Question: I have this gridview that shows two tables together (with merge method). I want to change the row's color of the row 0 and the row 11. I know that I can do it with the row data bound event but I don't know how to choose the rows on runtime.
My code-behind.
'''
public void mergetbl(DataTable DocVisTbl, DataTable cobtable)
{
DataTable mergetable = DocVisTbl.Copy();
mergetable.Merge(cobtable);
DataRow row;
row = mergetable.NewRow();
row["Stakeholder"] = "Numero de Medicos";
mergetable.Rows.InsertAt(row, 0);
row = mergetable.NewRow();
row["Stakeholder"] = "Medicos Visitados";
mergetable.Rows.InsertAt(row, 11);
DataTable mergetable_Clone = mergetable.Clone(); //just copy structure, no data
for (int i = 0; i < mergetable_Clone.Columns.Count; i++)
{
if (mergetable_Clone.Columns[i].DataType != typeof(string))
mergetable_Clone.Columns[i].DataType = typeof(string);
}
foreach (DataRow datarow in mergetable.Rows)
{
mergetable_Clone.ImportRow(datarow);
}
for (int x = 1; x < mergetable_Clone.Columns.Count; x++)
{
mergetable_Clone.Rows[4][x] = mergetable_Clone.Rows[4][x] + "%";
mergetable_Clone.Rows[7][x] = mergetable_Clone.Rows[7][x] + "%";
mergetable_Clone.Rows[10][x] = mergetable_Clone.Rows[10][x] + "%";
mergetable_Clone.Rows[15][x] = mergetable_Clone.Rows[15][x] + "%";
mergetable_Clone.Rows[18][x] = mergetable_Clone.Rows[18][x] + "%";
mergetable_Clone.Rows[21][x] = mergetable_Clone.Rows[21][x] + "%";
}
MergeGrid.DataSource = mergetable_Clone;
MergeGrid.DataBind();
}
protected void MergeGrid_RowDataBound(object sender, GridViewRowEventArgs e)
{
//if (e.Row.RowType == DataControlRowType.DataRow)
//{
//
//}
}
'''
My CSS code
'''
.Grid {
width: auto;
background-color: #fff;
margin: 5px 0 10px 0;
border: solid 2px #525252;
border-collapse:collapse; }
/*Gridview table data*/
.Grid td {
padding: 2px;
font-family: Calibri;
border: solid 1px #c1c1c1;
color: #000000;
text-align:right;
padding: 2px 4px 3px 4px;}
/*Gridview table header*/
.Grid th {
padding: 4px 2px;
color: #fff;
font-family:Calibri;
background: #424242 url(Images/gridheader.png) repeat-x top;
border-left: solid 1px #525252;
font-size: 95%; }
/*Gridview alternate rows*/
.Grid .alt { background: #fcfcfc url(Images/grid-alt.png) repeat-x top; }
'''
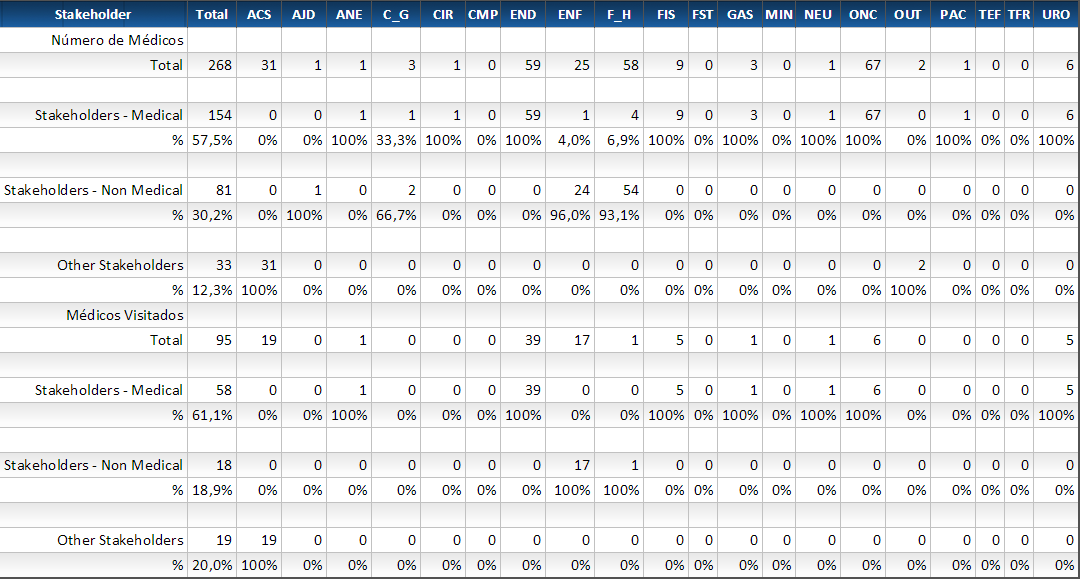
Answer: One example in the code
'''
protected void MergeGrid_RowDataBound(object sender, GridViewRowEventArgs e)
{
if (e.Row.RowType == DataControlRowType.DataRow)
{
if (e.Row.RowIndex == 0) //Select the row
{
e.Row.BackColor = System.Drawing.Color.FromArgb(255, 0, 0);
//or you can select the color
//e.Row.BackColor = System.Drawing.Color.Red;
}
}
}
'''
I hope help you.